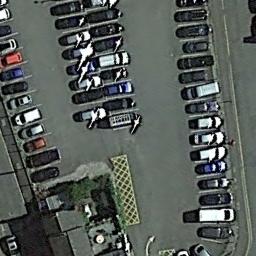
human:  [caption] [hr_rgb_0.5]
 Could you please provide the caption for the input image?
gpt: There are many yellow signs in the parking lot .

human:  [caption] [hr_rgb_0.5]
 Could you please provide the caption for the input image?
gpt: There are many cars in the parking lot .

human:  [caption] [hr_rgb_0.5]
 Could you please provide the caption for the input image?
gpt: The parking lot has some cars arranged neatly in lines .

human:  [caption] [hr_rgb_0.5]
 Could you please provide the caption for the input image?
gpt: There are some cars on the parking lot .

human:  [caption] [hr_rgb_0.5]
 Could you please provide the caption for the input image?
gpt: There are some cars on the parking lot .